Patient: sex M, age 64
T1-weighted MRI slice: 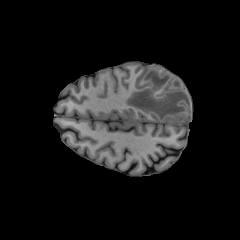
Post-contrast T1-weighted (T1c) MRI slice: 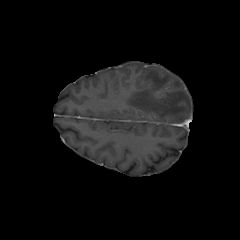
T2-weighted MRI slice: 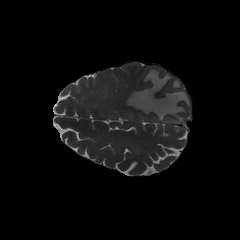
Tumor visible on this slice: yes
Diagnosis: Glioblastoma, IDH-wildtype
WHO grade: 4